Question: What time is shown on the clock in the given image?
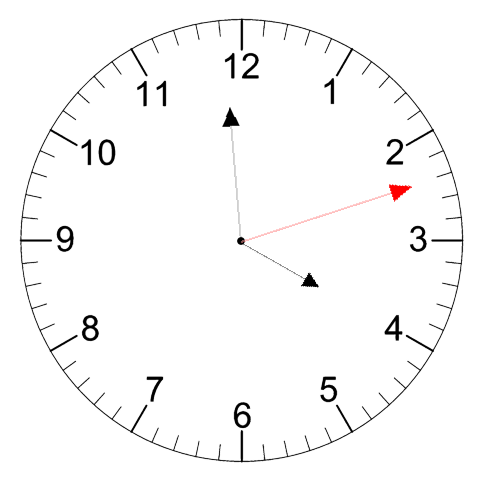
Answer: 03:59:12